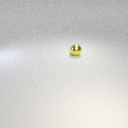
small yellow metal sphere